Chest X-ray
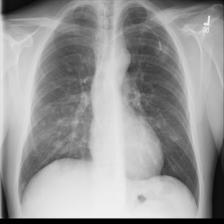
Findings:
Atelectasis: negative
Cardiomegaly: negative
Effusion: negative
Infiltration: negative
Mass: negative
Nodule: negative
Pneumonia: negative
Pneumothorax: negative
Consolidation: negative
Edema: negative
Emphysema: negative
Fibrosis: positive
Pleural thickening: negative
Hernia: negative